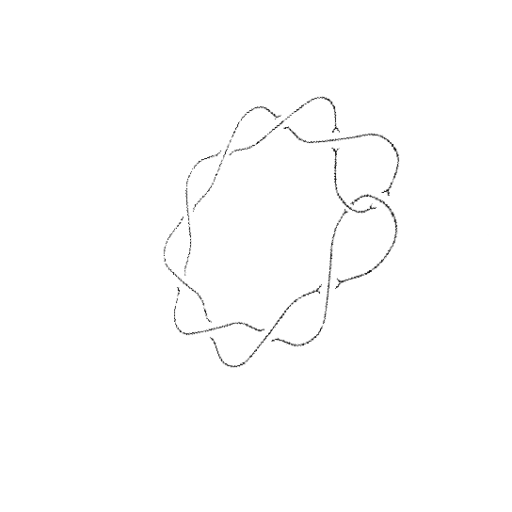
Crossing number: 10